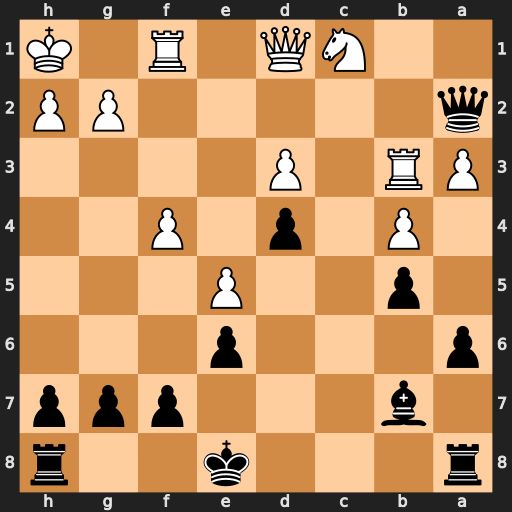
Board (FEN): r3k2r/1b3ppp/p3p3/1p2P3/1P1p1P2/PR1P4/q5PP/2NQ1R1K
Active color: b
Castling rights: kq
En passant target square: -
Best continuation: Qxg2#